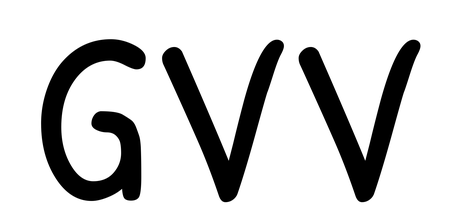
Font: PatrickHand-Regular